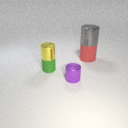
small yellow metal cylinder above small green rubber cylinder